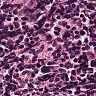
Metastatic tissue present: no